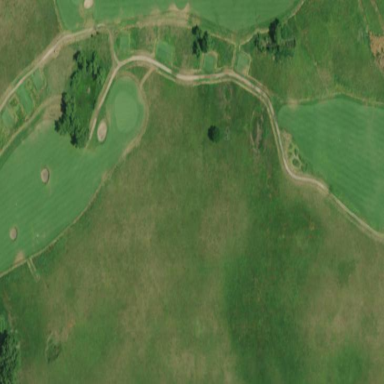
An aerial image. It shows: Golf fairway in the image.